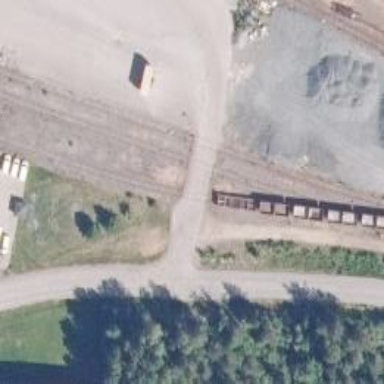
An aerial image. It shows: Uncontrolled level crossing on the railway.